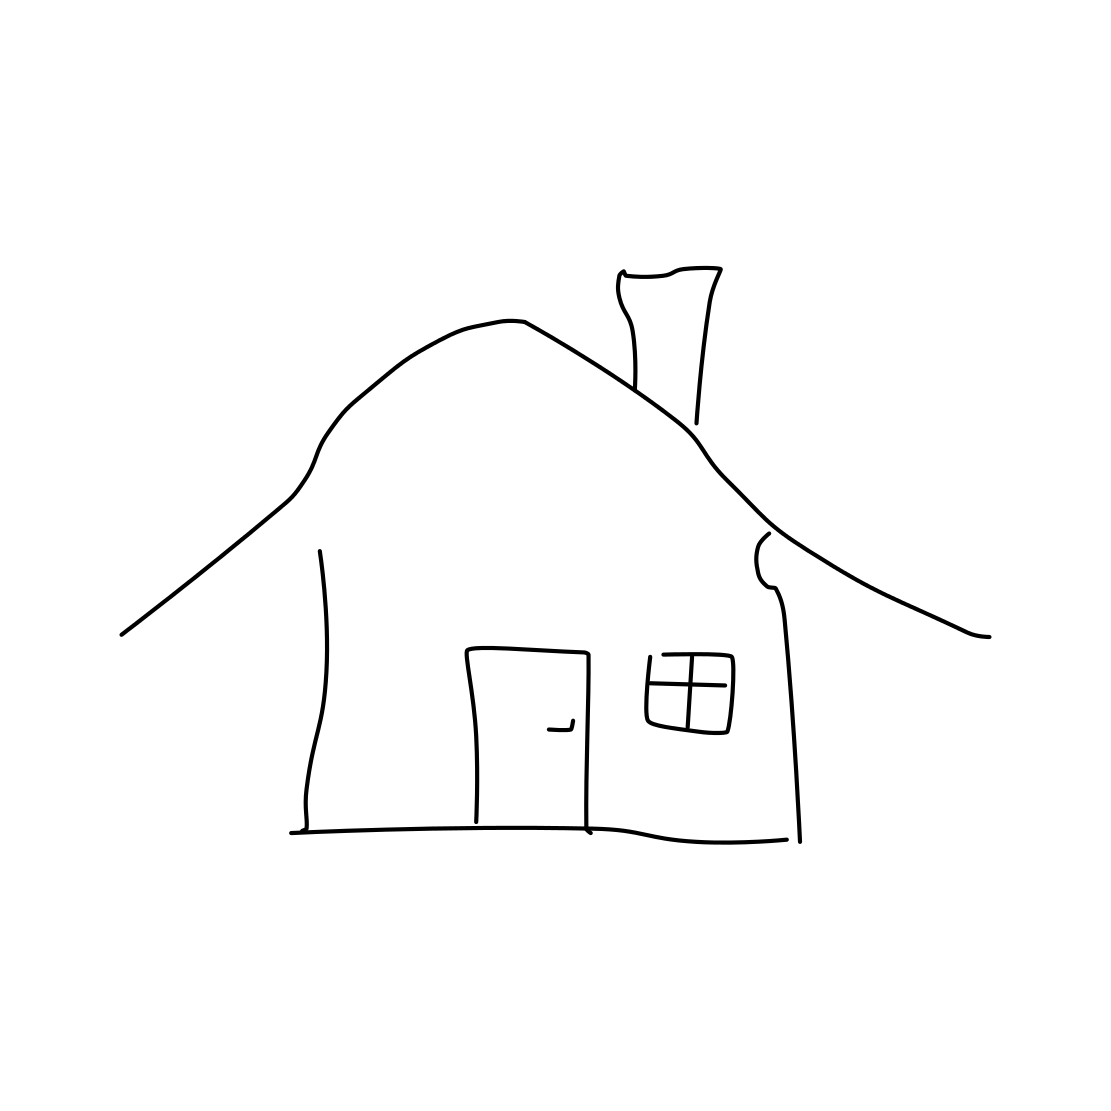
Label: house